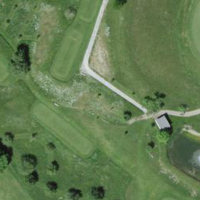
EUNIS habitat code: 53
Species observed at this site:
Campanula glomerata